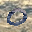
Label: 0